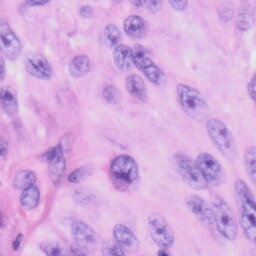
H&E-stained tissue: Skin